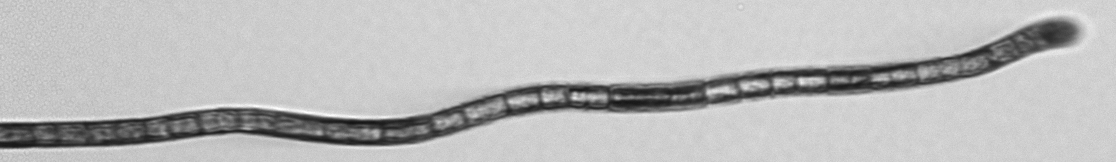
Label: Trichodesmium